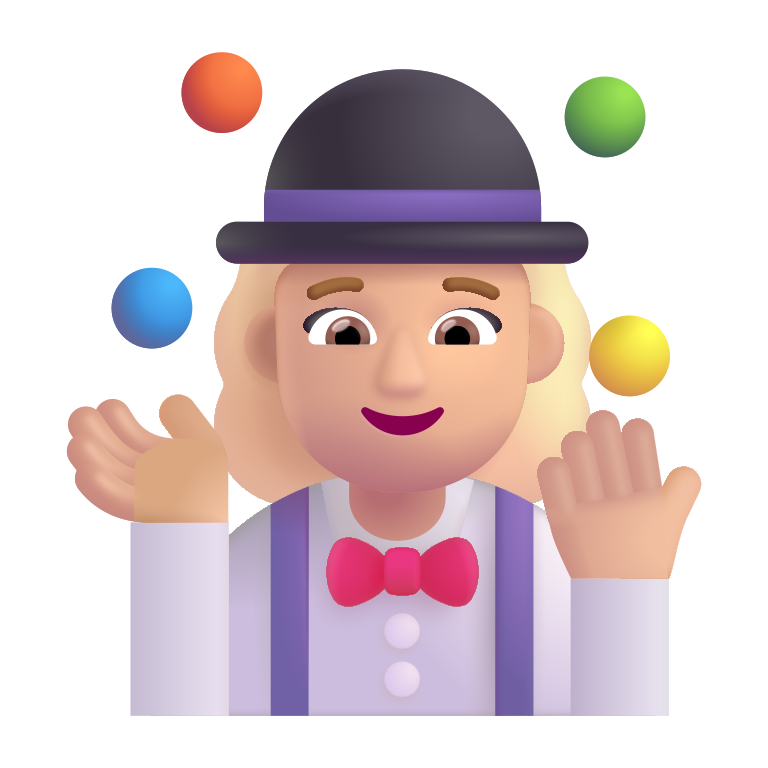
woman juggling color  light